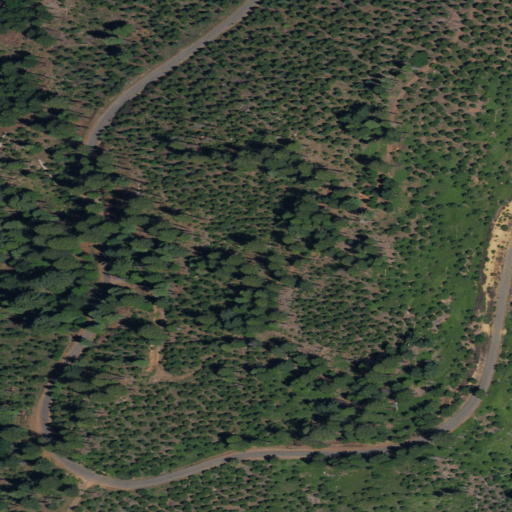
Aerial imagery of ridge(s) in California named Panther Ridge containing shrub and evergreen forest